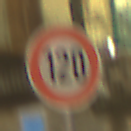
Verkehrszeichen: Geschwindigkeit120
Umgebung: Outdoor, Urban
Tageszeit: Night
Wetter: PartlyCloudy
Licht: Artificial
Jahreszeit: NotSpecified
Kontrast: HighContrast